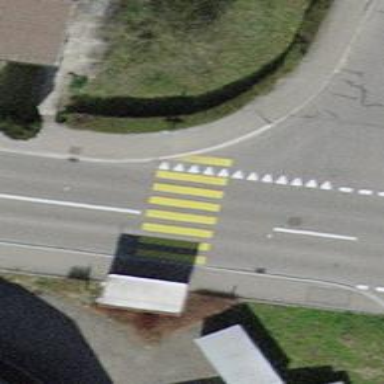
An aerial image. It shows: Marked road crossing.